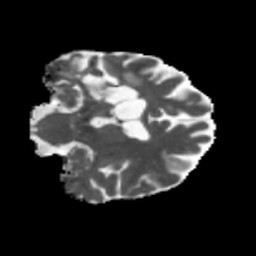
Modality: MD
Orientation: coronal
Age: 68
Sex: female
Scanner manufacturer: siemens
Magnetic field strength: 3 T
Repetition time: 5.47 s
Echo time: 0.0854 s